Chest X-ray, AP view. Patient: 29 years old, sex F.
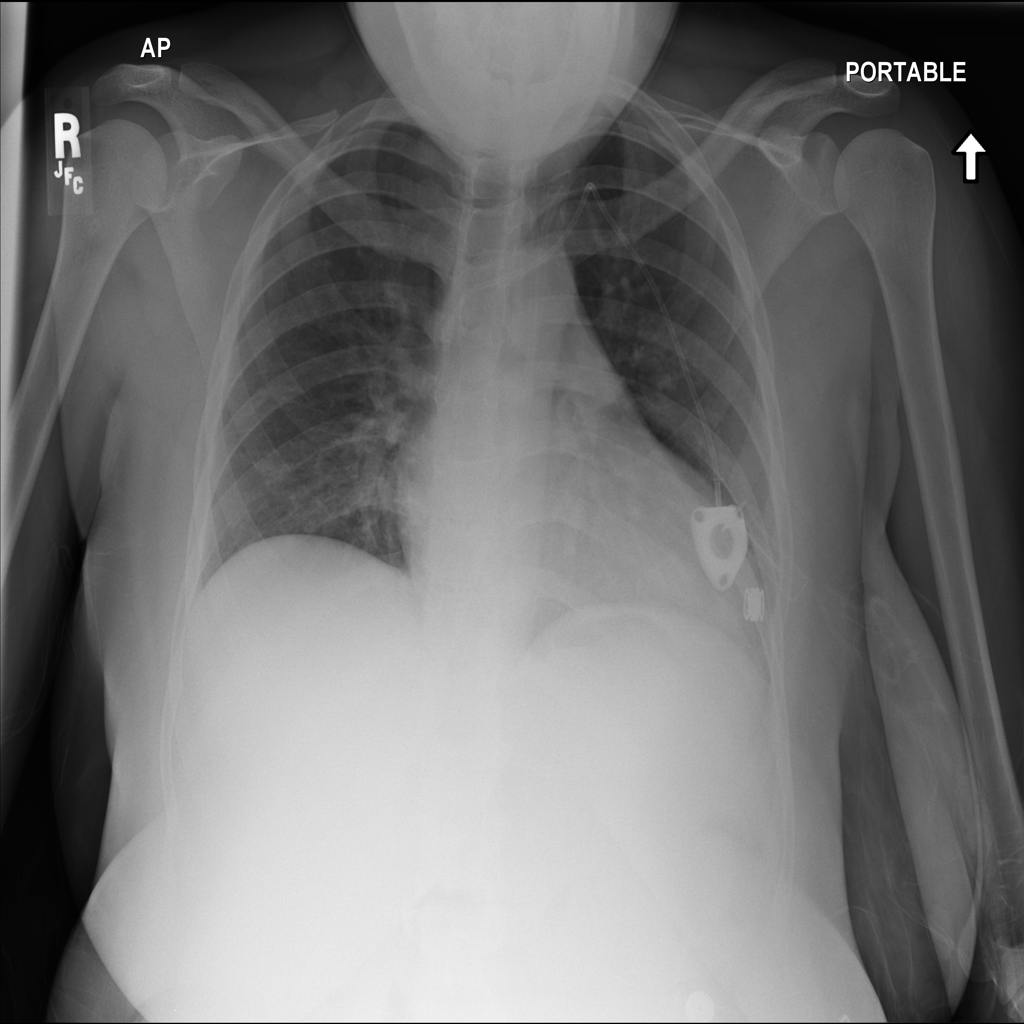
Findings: No Finding